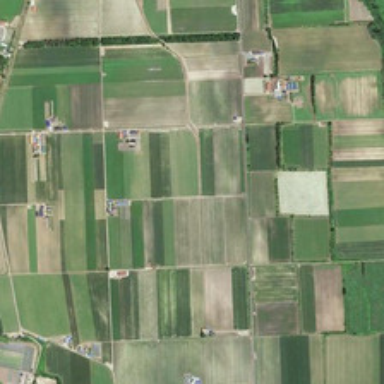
Many pieces of farmlands and some sparse buildings are together .